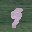
Label: 9